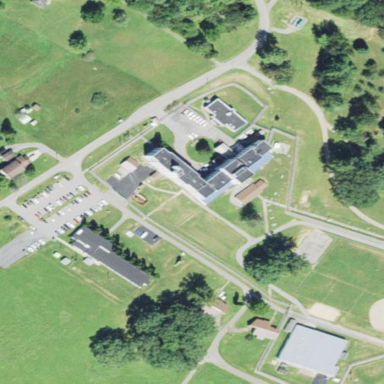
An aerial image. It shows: Prison facility surrounded by fence.